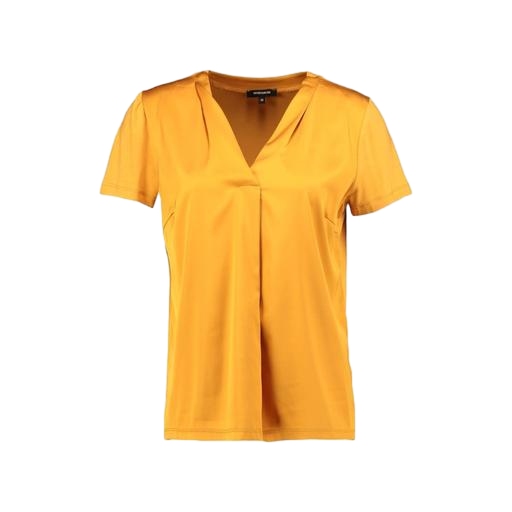
yellow women's blouse, yellow short sleeved shirt, gold t-shirt, white background